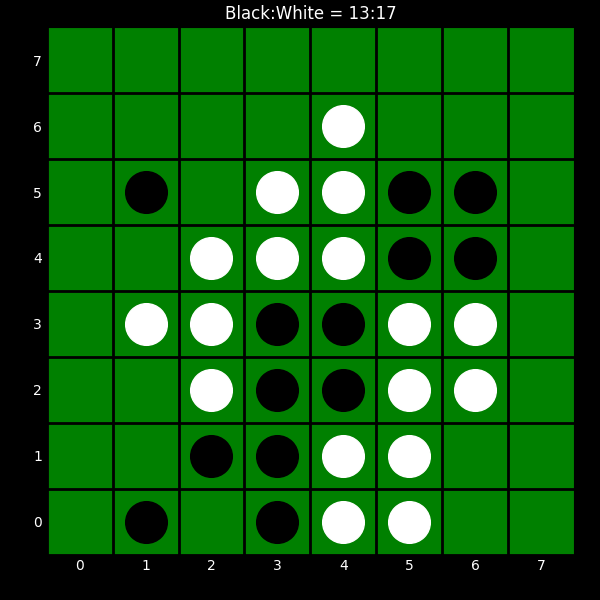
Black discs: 13
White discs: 17